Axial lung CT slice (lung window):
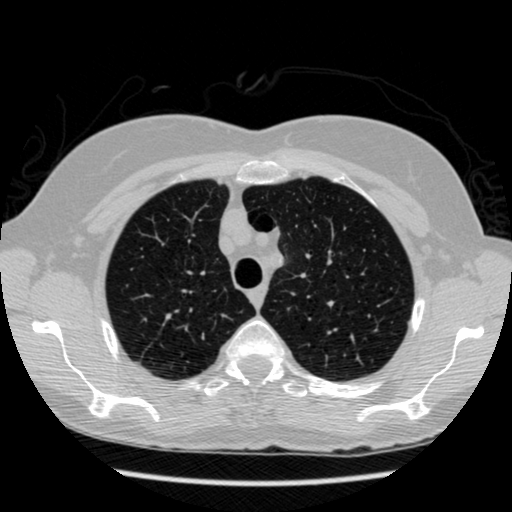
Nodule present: no